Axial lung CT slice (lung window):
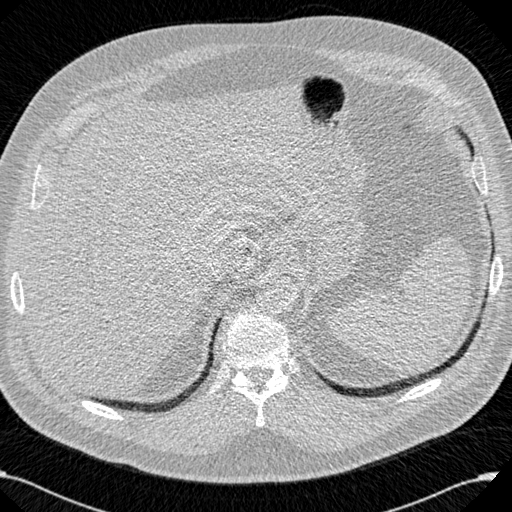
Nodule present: no